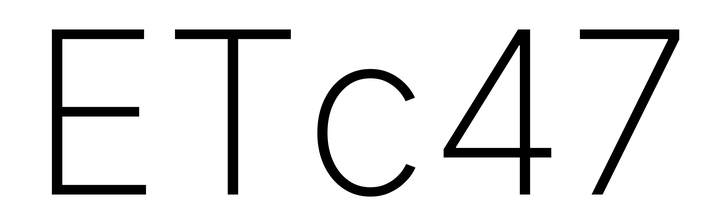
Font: Inter_ExtraLight